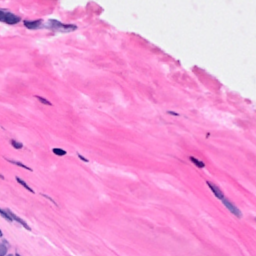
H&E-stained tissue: Breast